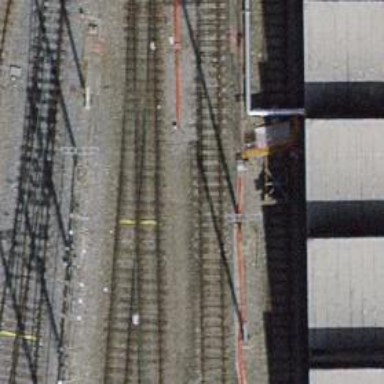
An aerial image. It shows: Single-track electrified railway yard with contact line electrification.